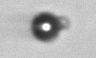
Label: bead